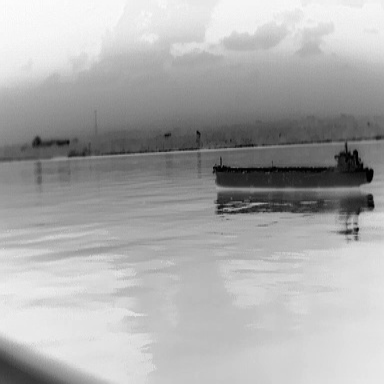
There is a liner in the infrared image.